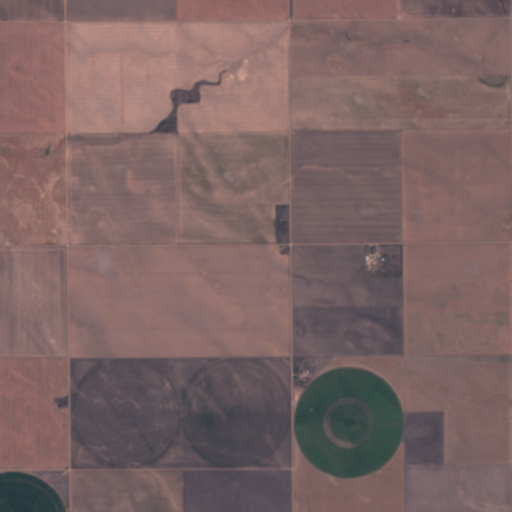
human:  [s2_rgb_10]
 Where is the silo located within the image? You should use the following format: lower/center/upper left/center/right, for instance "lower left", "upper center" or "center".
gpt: The silo is located in the center right of the image.
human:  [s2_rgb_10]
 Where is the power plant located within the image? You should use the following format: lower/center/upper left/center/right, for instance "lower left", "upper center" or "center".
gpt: There is no power plant in the image.